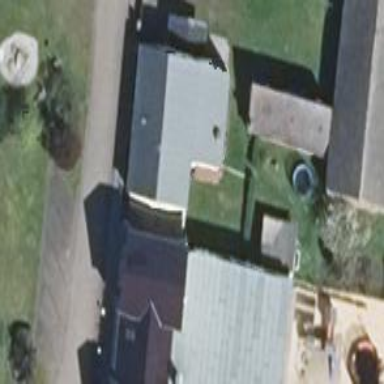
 oriented across. It has multiple building parts."